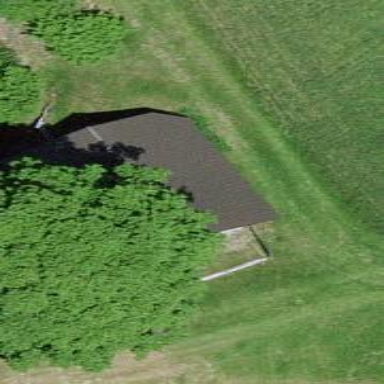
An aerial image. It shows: Rural barn.